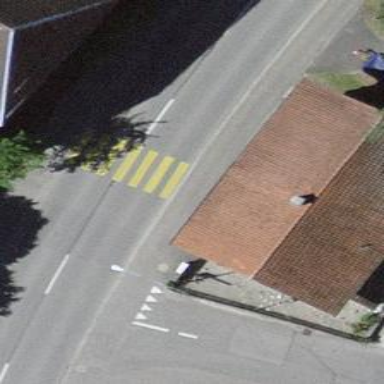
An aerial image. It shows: Zebra crossing on the road.